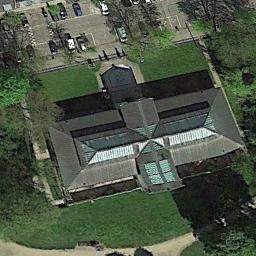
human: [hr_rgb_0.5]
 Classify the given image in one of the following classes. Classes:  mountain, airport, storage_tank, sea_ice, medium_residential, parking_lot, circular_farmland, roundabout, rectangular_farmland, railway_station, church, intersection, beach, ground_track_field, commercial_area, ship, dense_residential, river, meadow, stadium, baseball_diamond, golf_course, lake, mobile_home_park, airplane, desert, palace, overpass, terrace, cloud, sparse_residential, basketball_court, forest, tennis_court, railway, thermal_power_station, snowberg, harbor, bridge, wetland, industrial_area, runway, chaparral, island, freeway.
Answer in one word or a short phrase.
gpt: church